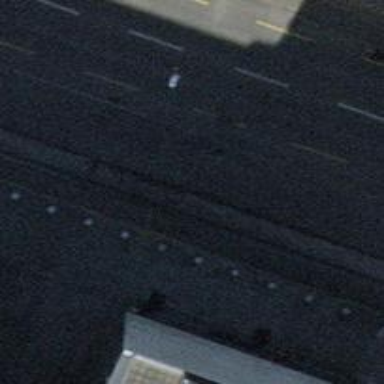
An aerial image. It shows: Bollard barrier.